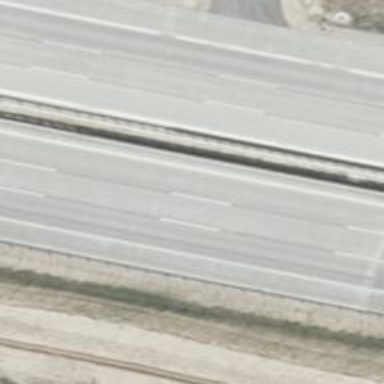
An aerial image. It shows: Concrete motorway.